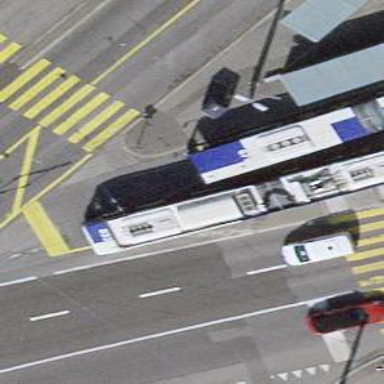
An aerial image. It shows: Service road with trolley wires.